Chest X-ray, AP view. Patient: 27 years old, sex F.
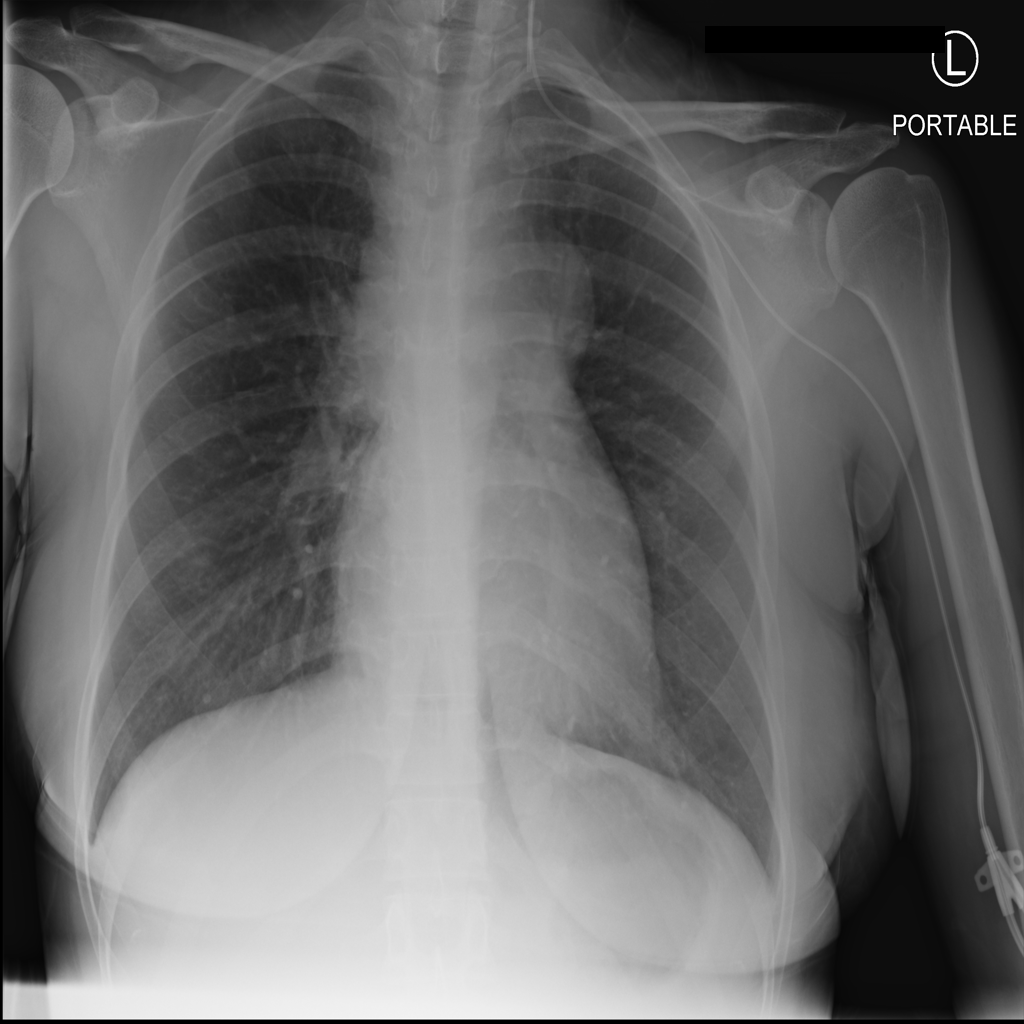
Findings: No Finding